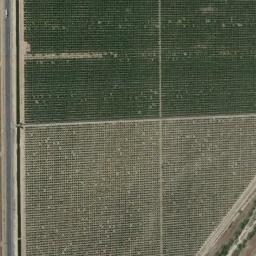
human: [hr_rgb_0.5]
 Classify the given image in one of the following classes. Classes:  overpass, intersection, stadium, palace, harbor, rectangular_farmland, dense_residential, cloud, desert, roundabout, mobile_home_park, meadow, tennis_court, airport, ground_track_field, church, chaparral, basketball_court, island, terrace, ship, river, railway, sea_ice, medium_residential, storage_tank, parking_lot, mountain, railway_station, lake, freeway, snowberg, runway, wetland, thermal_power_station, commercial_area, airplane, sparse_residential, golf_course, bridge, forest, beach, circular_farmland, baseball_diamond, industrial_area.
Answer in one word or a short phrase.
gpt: rectangular_farmland